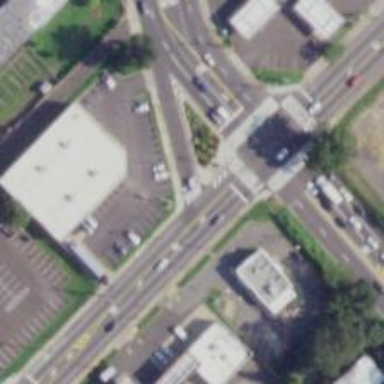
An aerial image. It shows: Zebra crossing at uncontrolled and marked intersection.